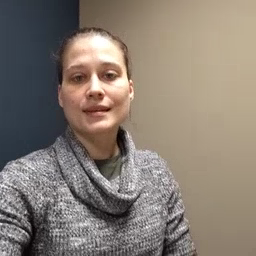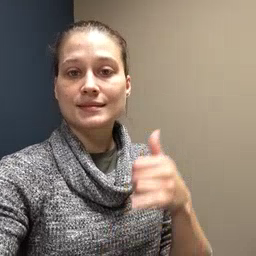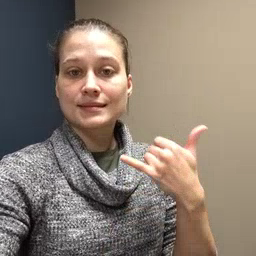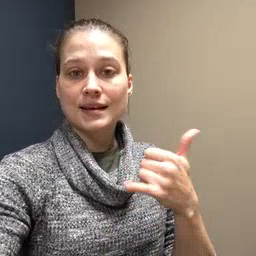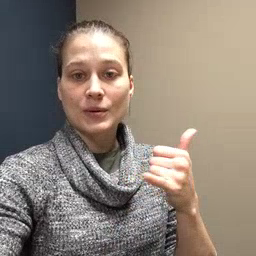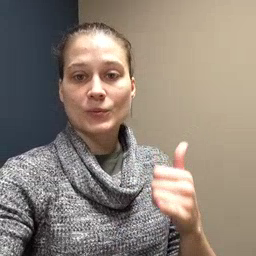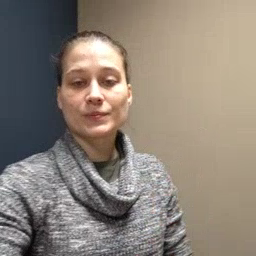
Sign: yellow